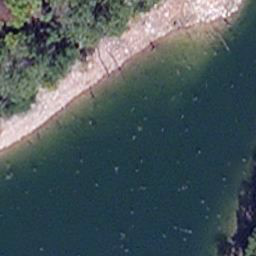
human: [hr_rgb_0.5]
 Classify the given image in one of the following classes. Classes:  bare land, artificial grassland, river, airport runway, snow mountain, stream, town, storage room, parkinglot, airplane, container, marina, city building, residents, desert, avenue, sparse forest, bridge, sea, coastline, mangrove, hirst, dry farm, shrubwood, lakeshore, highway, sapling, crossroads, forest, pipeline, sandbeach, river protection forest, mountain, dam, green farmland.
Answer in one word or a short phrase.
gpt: lakeshore